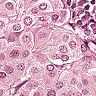
Metastatic tissue present: yes